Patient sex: M
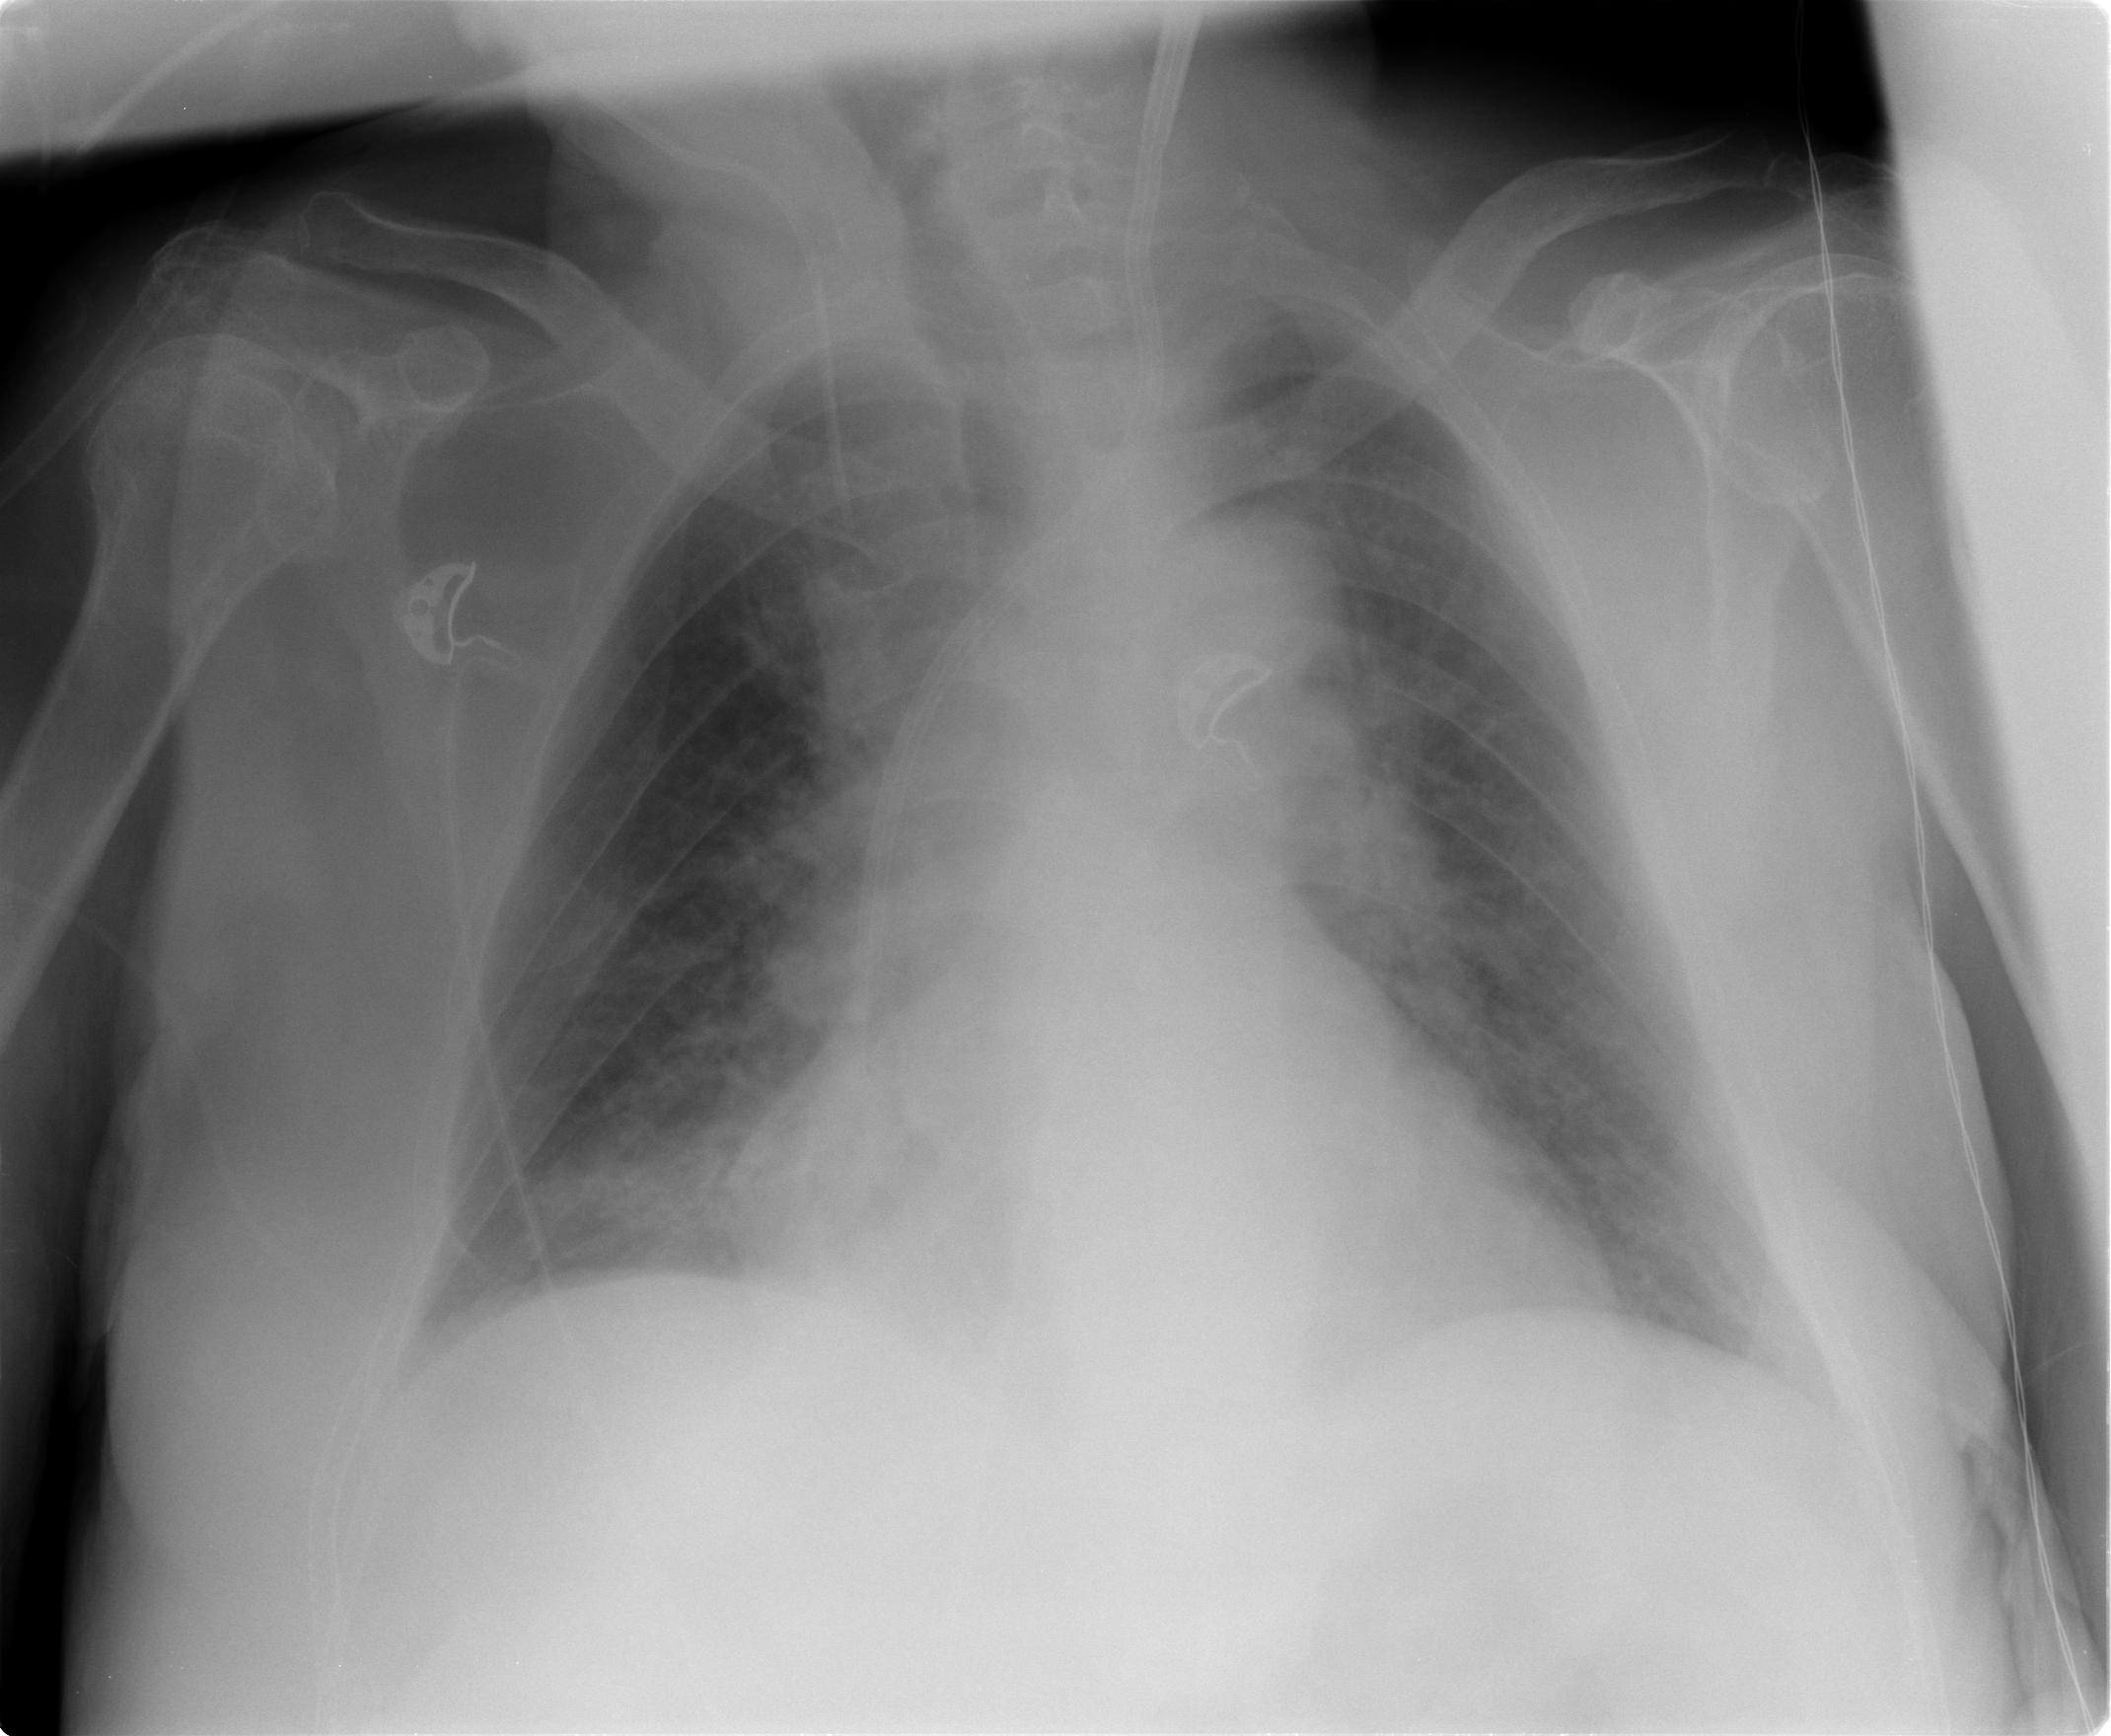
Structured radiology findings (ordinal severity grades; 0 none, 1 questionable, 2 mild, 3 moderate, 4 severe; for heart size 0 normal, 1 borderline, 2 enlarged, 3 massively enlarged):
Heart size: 1
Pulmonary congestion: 2
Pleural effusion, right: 0
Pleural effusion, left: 0
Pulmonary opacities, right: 1
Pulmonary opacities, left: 0
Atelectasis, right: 0
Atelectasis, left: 0